Field crop: maize
Growth stage: 2
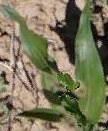
Species: maize